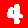
Digit: 4